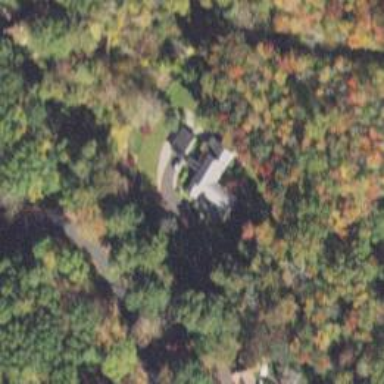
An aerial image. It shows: Residential driveway.